Question: I'm working on a WPF application bound to Entity Framework following MVVM pattern.
I have a ListView which contains a GridView.
'''
<ListView Grid.Column="0" Grid.Row="1" ItemsSource="{Binding DocumentTypeCount.DocumentTypeCountList}" Width="Auto" Margin="5, 0,0,5" Focusable="False">
<ListView.View>
<GridView AllowsColumnReorder="False">
<GridView.ColumnHeaderContainerStyle>
<Style>
<Setter Property="FrameworkElement.Visibility" Value="Collapsed" />
</Style>
</GridView.ColumnHeaderContainerStyle>
<GridViewColumn Header="Document Type" Width="Auto" DisplayMemberBinding="{Binding DocumentTypeName}"/>
<GridViewColumn Header="Count" Width="Auto" DisplayMemberBinding="{Binding Count}"/>
</GridView>
</ListView.View>
</ListView>
'''
This is rendering like this:

My questions are:
1- How can I disable the focus on the rows? I have tried with the property Focusable on ListViewItem but it didn't work.
2- How can I apply a different font style (Bold) to the last item?
Thank you
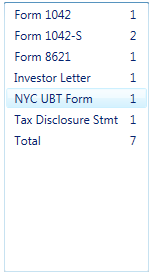
Answer: It seems to me that you want to get rid of selection and if that's the case you should use <URL> control instead of 'ListView' and to make it look like 'ListView' columns you can use shared size scope 'Grid' as your 'ItemTemplate'
'''
<ItemsControl
ItemsSource="{Binding DocumentTypeCount.DocumentTypeCountList}"
Grid.IsSharedSizeScope="True">
<ItemsControl.ItemTemplate>
<DataTemplate>
<Grid>
<Grid.Resources>
<Style TargetType="{x:Type TextBlock}">
<Setter Property="FontWeight" Value="Normal"/>
<Style.Triggers>
<DataTrigger Binding="{Binding IsTotals}" Value="True">
<Setter Property="FontWeight" Value="Bold"/>
</DataTrigger>
</Style.Triggers>
</Style>
</Grid.Resources>
<Grid.ColumnDefinitions>
<ColumnDefinition SharedSizeGroup="column1"/>
<ColumnDefinition SharedSizeGroup="column2"/>
</Grid.ColumnDefinitions>
<TextBlock Text="{Binding DocumentTypeName}" Grid.Column="0"/>
<TextBlock Text="{Binding Count}" Grid.Column="1"/>
</Grid>
</DataTemplate>
</ItemsControl.ItemTemplate>
</ItemsControl>
'''
as for making last element display bold it would be much easier if you would add another bool column, apart from 'DocumentTypeName' and 'Count', to your model behind each item, lets say 'IsTotals', which, when true, would make text bold via 'DataTrigger', as in the example above. If you cannot add another column but is a unique name you can trigger on that
'''
<DataTrigger Binding="{Binding DocumentTypeName}" Value="Total">
'''